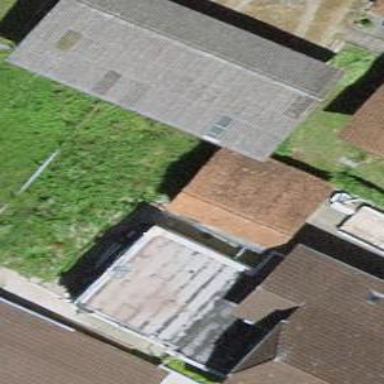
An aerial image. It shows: Shed building.